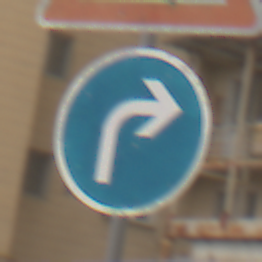
Verkehrszeichen: VorgeschriebeneFahrtrichtungRechts
Zusatzzeichen oben: Lichtzeichenanlage
Umgebung: Outdoor, Urban
Tageszeit: MorningAfternoon
Wetter: Overcast
Licht: Natural
Jahreszeit: NotSpecified
Kontrast: LowContrast